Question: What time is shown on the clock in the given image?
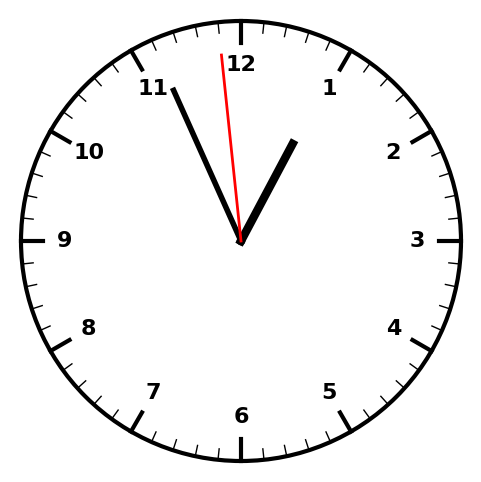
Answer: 12:55:59